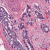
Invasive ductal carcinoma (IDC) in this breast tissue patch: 1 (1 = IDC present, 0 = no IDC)